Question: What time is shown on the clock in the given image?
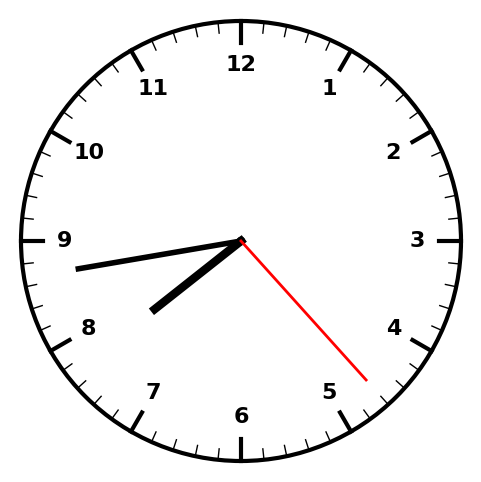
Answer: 07:43:23